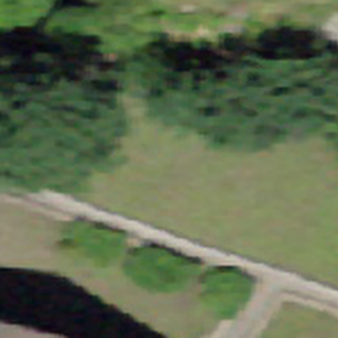
Label: other